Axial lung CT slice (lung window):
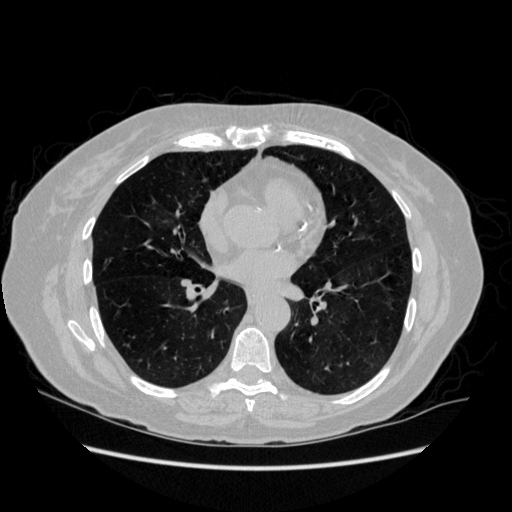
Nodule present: no